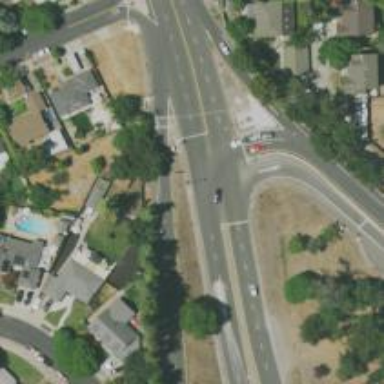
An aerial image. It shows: Solid stop line on the road.